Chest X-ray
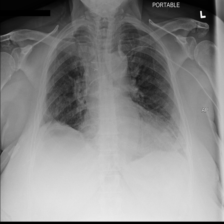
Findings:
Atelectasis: negative
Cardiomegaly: negative
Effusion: negative
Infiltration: negative
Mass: negative
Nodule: negative
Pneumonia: negative
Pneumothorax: negative
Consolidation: negative
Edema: negative
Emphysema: negative
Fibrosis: negative
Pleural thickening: negative
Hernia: negative